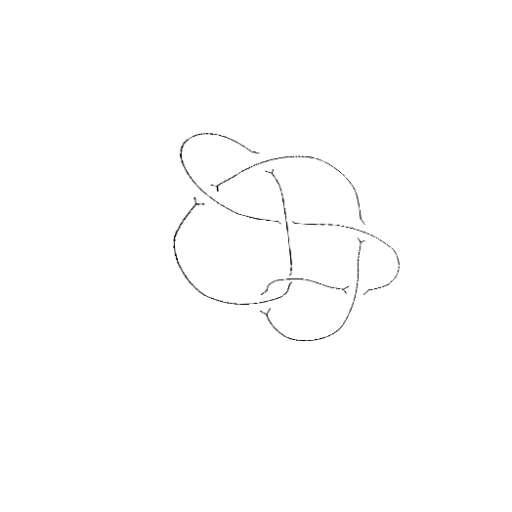
Crossing number: 7